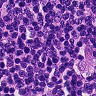
Metastatic tissue present: yes